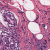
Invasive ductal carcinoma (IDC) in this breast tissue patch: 1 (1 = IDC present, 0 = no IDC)